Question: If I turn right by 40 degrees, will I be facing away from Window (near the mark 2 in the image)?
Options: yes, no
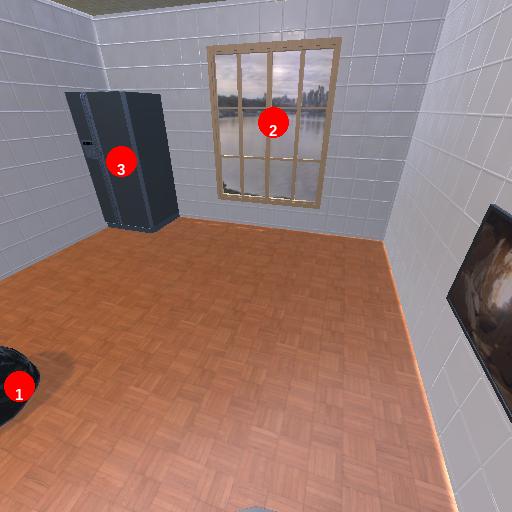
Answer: yes